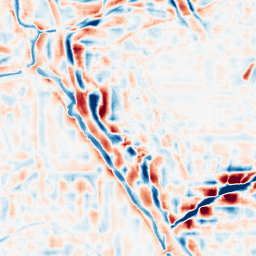
Category: wavelet
Decomposition family: wavelet_reverse_biorthogonal
Decomposition parameters: wavelet: rbio4.4
level: 4
Upsampling method: linear_exact
Upsampling parameters: scale: 4
Upsampling scale: 4